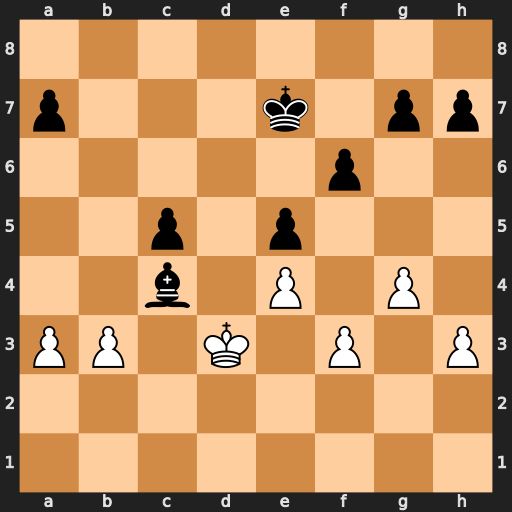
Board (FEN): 8/p3k1pp/5p2/2p1p3/2b1P1P1/PP1K1P1P/8/8
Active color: w
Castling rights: -
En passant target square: -
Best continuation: Kxc4 Kd6 Kb5